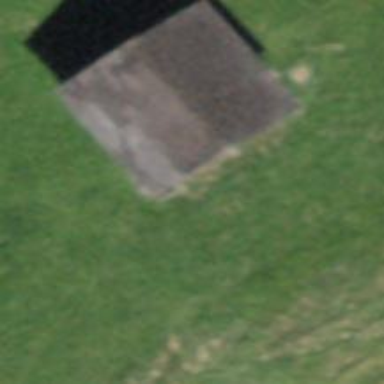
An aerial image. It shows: Barn.